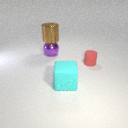
large purple metal sphere behind small red rubber cylinder